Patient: sex M, age 29
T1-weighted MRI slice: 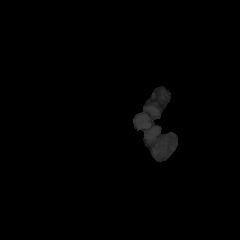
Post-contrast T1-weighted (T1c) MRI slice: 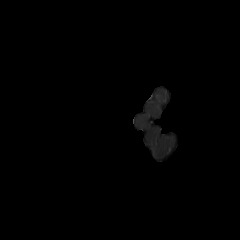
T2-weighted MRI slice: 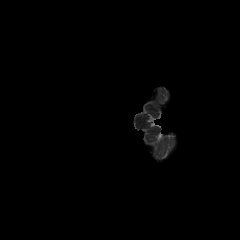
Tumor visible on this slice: no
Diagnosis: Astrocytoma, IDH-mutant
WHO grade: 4